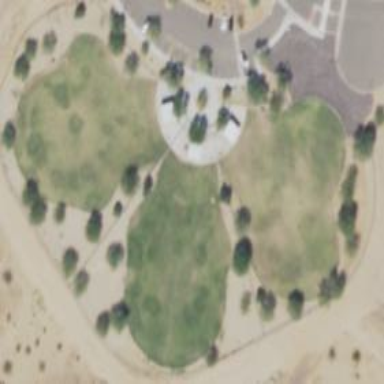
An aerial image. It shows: Fenced dog park area for leisure land.